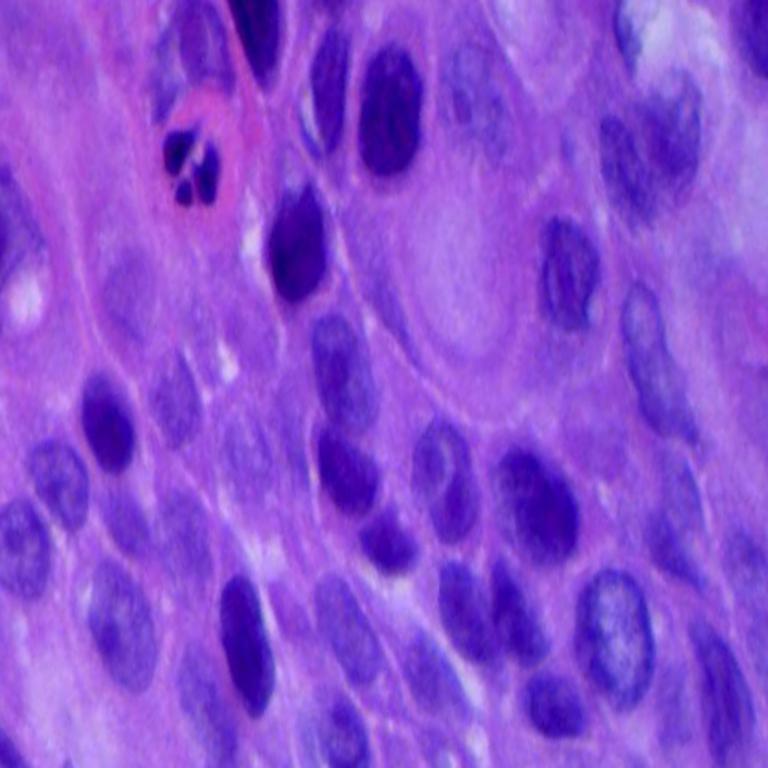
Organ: lung
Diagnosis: squamous carcinomas